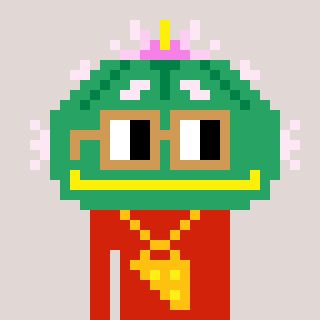
a pixel art character with square brown glasses, a peyote-shaped head and a red-colored body on a warm background